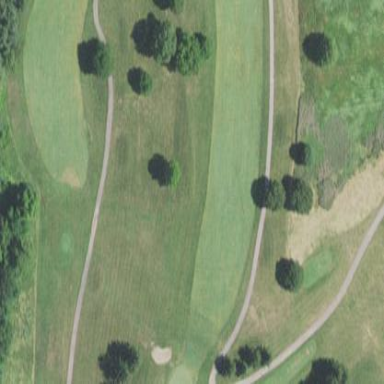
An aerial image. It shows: Golf fairway with grass surface.